Question: I am crossing a strange problem, I have an uitable, I want to have new outputs from Network inputs and when I change input values in uitable to get new outputs I have to press pushbutton twice. I have searched it there are lots of questions about this issue and I still didn't get the exact answer. Can anyone of you give me an idea how to figure out about this problem?
Here is code of uitable:
'''
t = uitable('Parent', f, 'Position', [0 60 260 400],...
'Data',table_data,...
'ColumnName',cnames,...
'RowName',rnames,...
'ColumnFormat',ColumnFormat,...
'ColumnEditable',ColumnEditable,...
'Enable','on',...
'Visible','on');
handles.pushbutton1 = uicontrol('Style','Pushbutton',...
'Units','Pixels',...
'Position',[210 470 100 30],...
'String','Simulate Network',...
'callback',@Simulate_Callback);
'''

For instance in uitable when I changed Satznummer to a new value then I have to press Simulate Network twice till I get the new outputs.
I appreciate for any answer. Thanks.
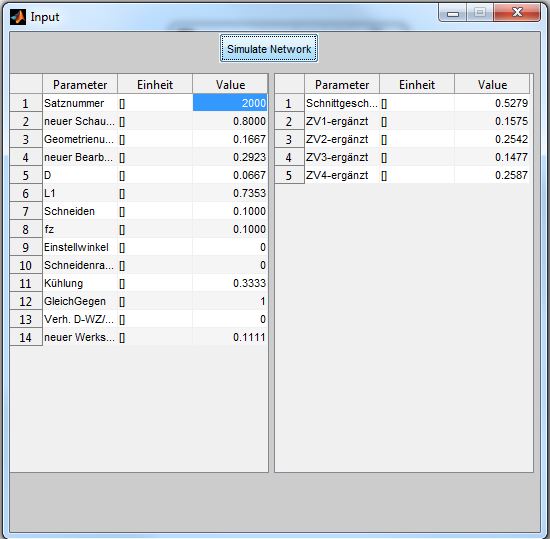
Answer: In the uitable, when you edit a value, you need to change focus from the edit field to the figure, and only then will a button press register.
By double-clicking on the button, you are changing focus on the first click, and activating the button on the second click. You could also change focus to the figure by hitting return, or by clicking anywhere else on the figure.
The reason the change-focus-event is necessary is that while you're editing, pressing buttons should result in text appearing/disappearing, rather than executing any other action you may have bound to the 'KeyPress' callback of the figure. In addition, changing the focus is what fires the callback of the table.